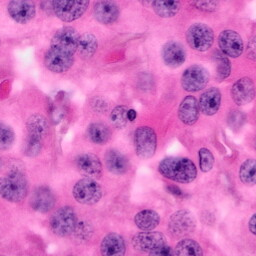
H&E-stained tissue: Pancreatic